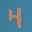
Label: 4